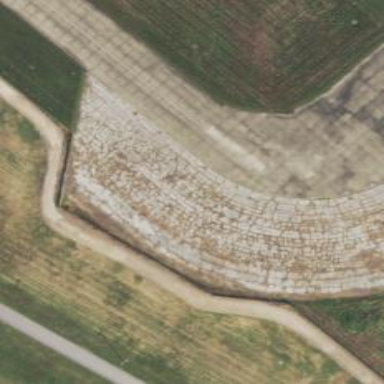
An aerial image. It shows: Image of taxiway at airport.